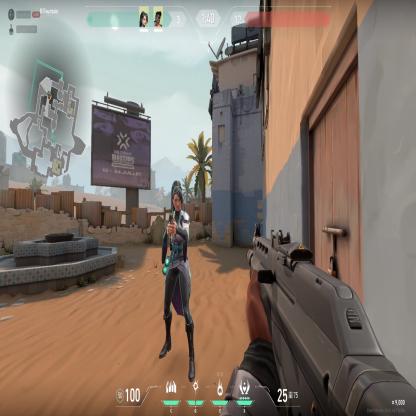
Label: teammate